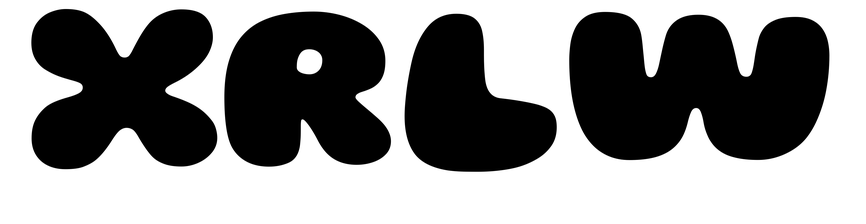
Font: Gluten_Black